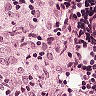
Metastatic tissue present: no